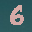
Label: 6